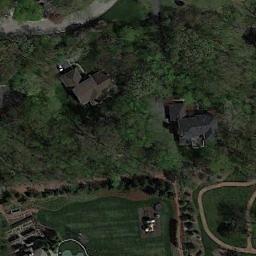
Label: sparse_residential